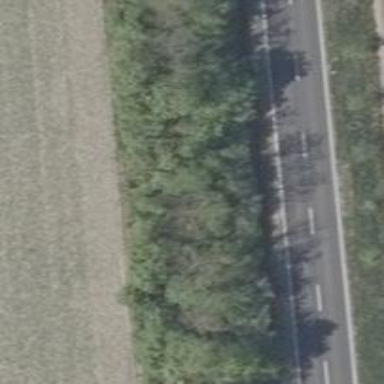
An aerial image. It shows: Row of deciduous broadleaved trees.